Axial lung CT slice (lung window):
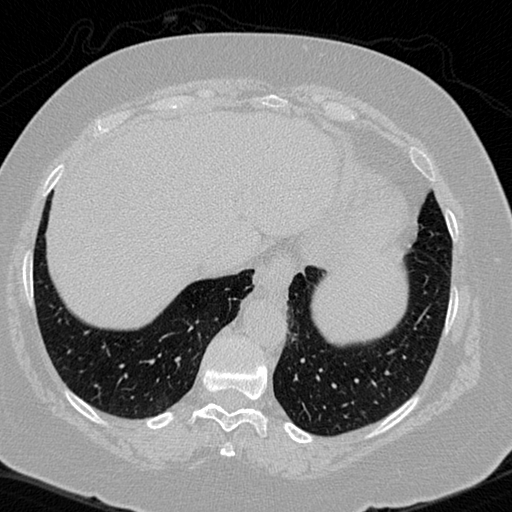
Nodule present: no